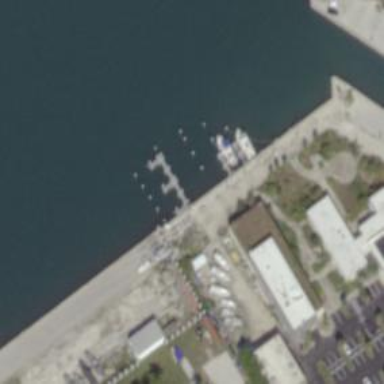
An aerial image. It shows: Man-made pier.